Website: home-depot
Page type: customer-info-address
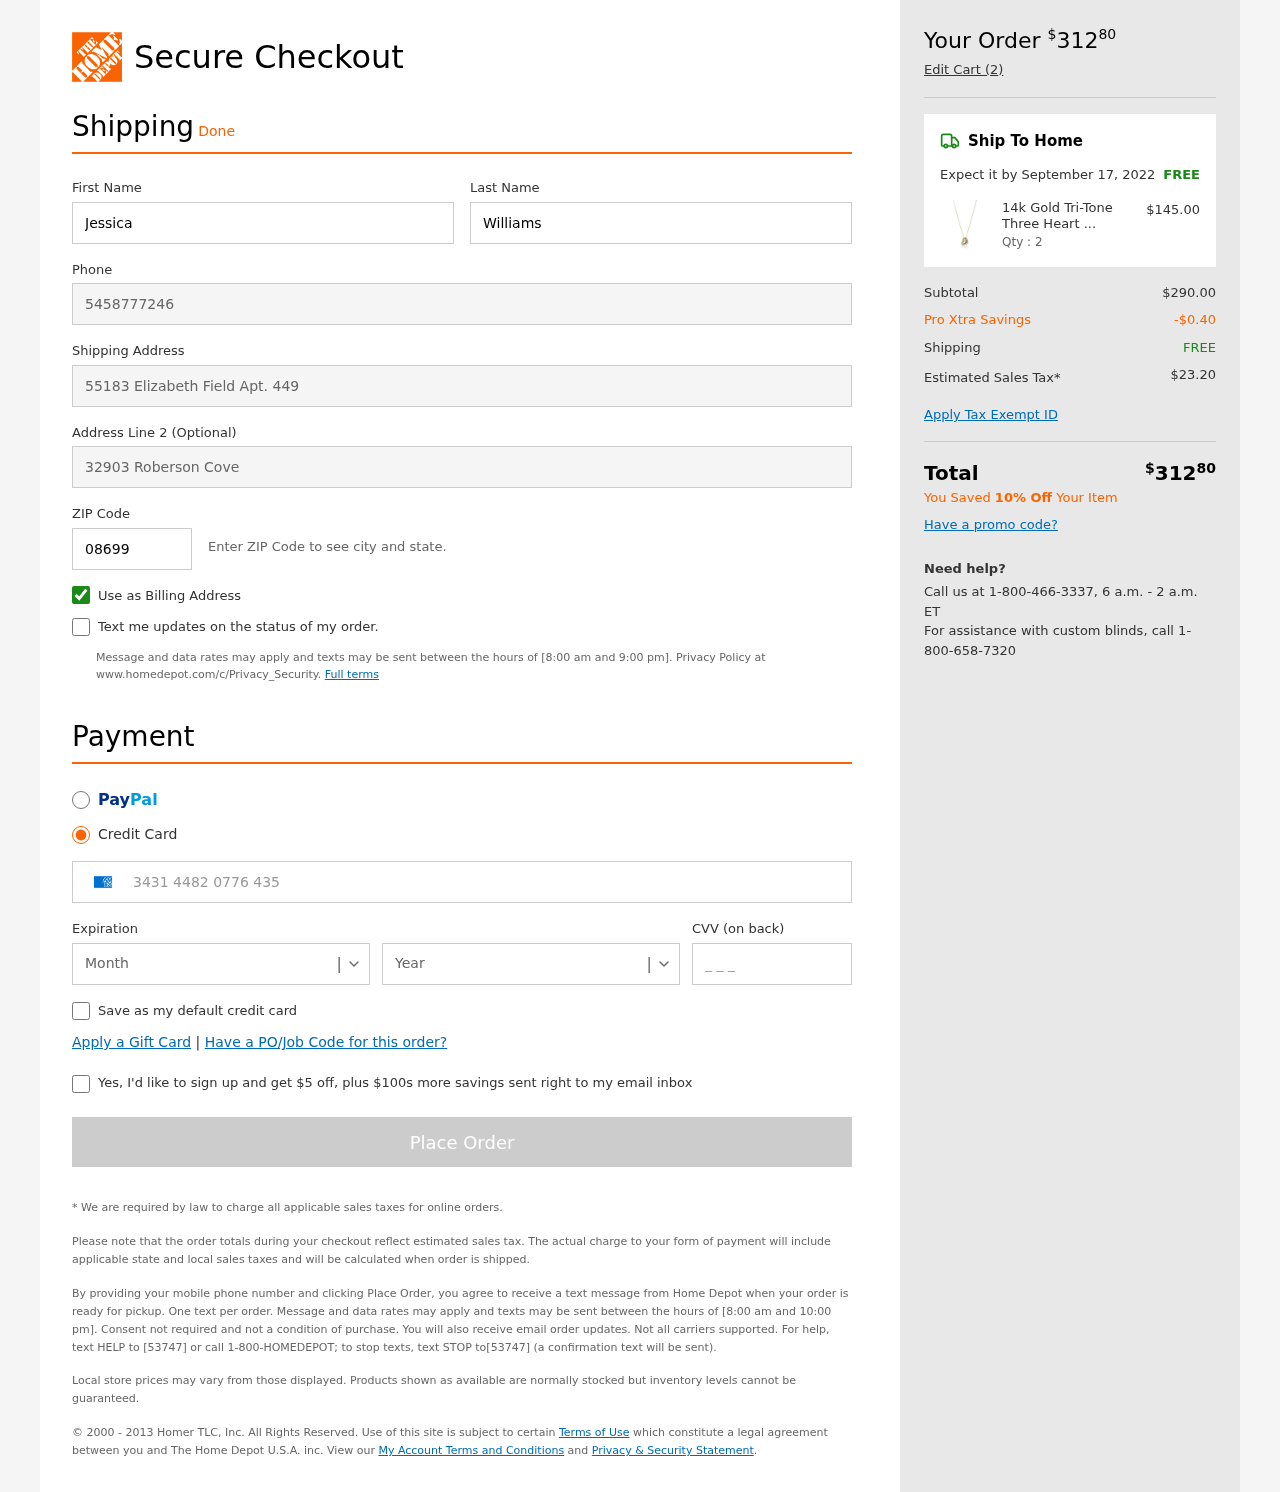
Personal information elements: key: PII_CARD_CVV
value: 8625
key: PII_CARD_EXPIRY_MONTH
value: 02
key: PII_CARD_EXPIRY_YEAR
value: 30
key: PII_CARD_NUMBER
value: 3431 4482 0776 435
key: PII_FIRSTNAME
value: Jessica
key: PII_LASTNAME
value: Williams
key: PII_PHONE
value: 5458777246
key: PII_POSTCODE
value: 08699
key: PII_STREET
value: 55183 Elizabeth Field Apt. 449
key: PII_STREET2
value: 32903 Roberson Cove
Product elements: key: PRODUCT1_NAME
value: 14k Gold Tri-Tone Three Heart Pendant Necklace, 18"
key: PRODUCT1_PRICE
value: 145
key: PRODUCT1_QUANTITY
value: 2
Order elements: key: ORDER_TOTAL
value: $31280
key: ORDER_NUM_ITEMS
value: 2
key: ORDER_DELIVERY_DATE
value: September 17, 2022
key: ORDER_SHIPPING_COST
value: FREE
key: ORDER_SUBTOTAL
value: $290.00
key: ORDER_DISCOUNT
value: -$0.40
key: ORDER_SHIPPING_COST2
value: FREE
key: ORDER_TAX
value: $23.20
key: ORDER_TOTAL2
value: $31280
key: ORDER_SAVINGS_MESSAGE
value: You Saved 10% Off Your Item